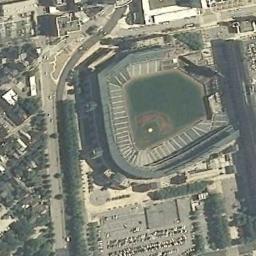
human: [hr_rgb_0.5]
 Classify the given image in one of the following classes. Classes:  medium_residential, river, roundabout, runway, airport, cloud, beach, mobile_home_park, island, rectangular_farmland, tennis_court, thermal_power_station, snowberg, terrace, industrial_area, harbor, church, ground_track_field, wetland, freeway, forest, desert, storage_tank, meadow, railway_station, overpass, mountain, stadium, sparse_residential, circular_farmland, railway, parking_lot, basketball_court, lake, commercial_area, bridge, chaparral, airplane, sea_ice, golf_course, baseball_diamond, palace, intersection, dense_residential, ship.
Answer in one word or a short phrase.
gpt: stadium